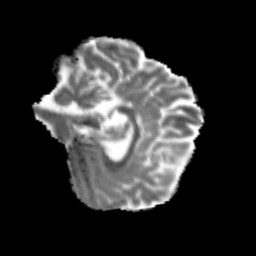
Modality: MD
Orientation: sagittal
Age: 23
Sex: female
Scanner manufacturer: siemens
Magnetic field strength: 3 T
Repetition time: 3.5 s
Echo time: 0.125 s